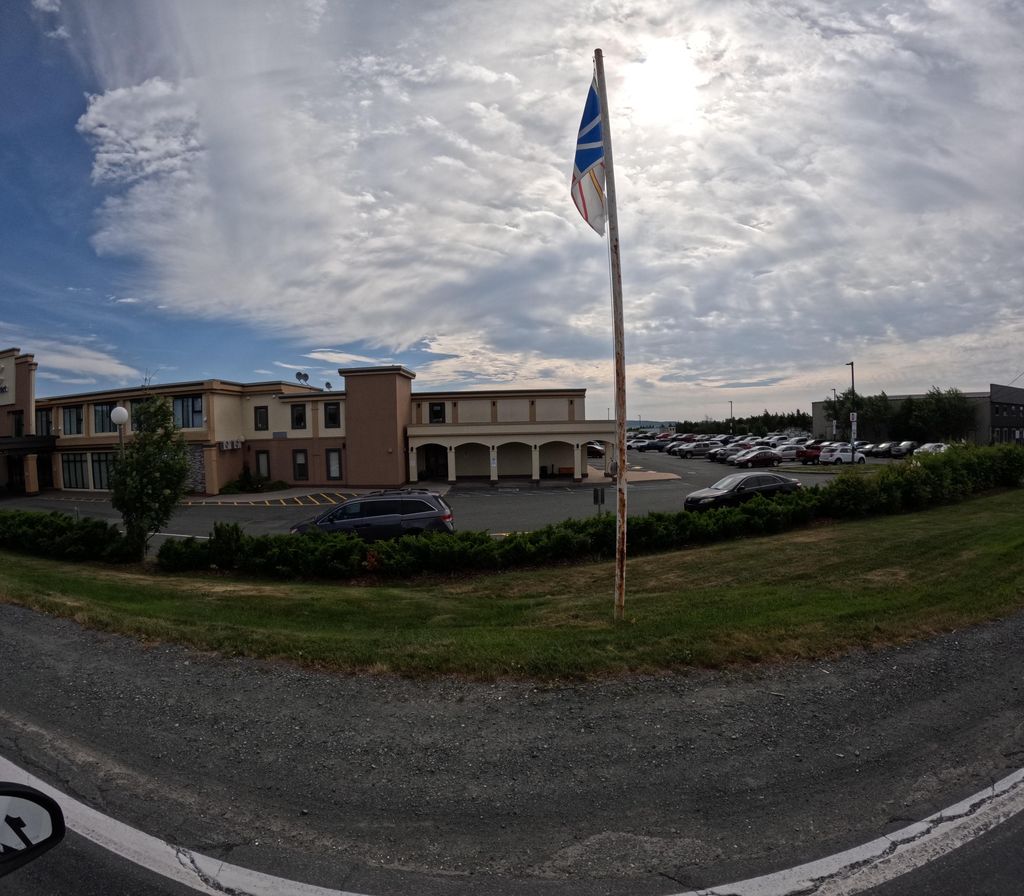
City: st_johns